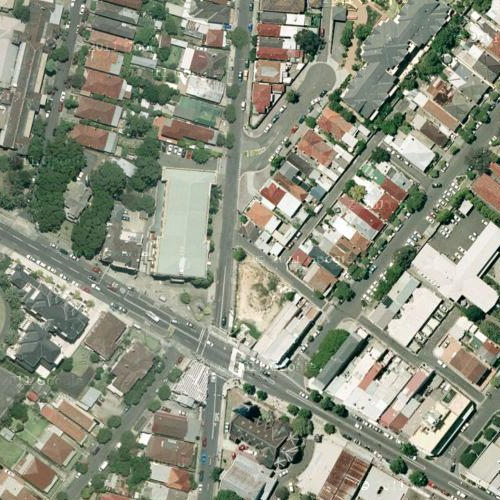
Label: sydney